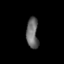
Tissue: lung
Cell type: Epithelial cells
Senescence score: 0.2418
Nuclear area (px): 354
Mean DAPI intensity: 105.415